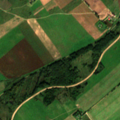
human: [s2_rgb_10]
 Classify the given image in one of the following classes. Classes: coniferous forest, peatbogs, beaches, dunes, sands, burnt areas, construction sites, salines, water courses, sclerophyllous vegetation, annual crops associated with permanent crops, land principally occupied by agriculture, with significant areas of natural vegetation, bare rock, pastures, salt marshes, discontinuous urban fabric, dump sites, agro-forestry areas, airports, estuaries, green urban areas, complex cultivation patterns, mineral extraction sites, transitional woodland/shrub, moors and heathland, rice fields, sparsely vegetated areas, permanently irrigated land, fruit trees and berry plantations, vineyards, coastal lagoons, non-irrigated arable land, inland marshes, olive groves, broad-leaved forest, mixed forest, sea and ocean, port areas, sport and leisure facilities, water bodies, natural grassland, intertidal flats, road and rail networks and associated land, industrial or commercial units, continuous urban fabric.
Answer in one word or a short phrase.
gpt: non-irrigated arable land, pastures, complex cultivation patterns, land principally occupied by agriculture, with significant areas of natural vegetation, transitional woodland/shrub